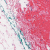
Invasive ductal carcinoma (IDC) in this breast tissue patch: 0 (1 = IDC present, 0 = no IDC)